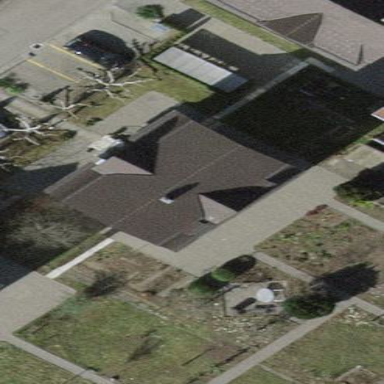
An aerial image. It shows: Detached building.